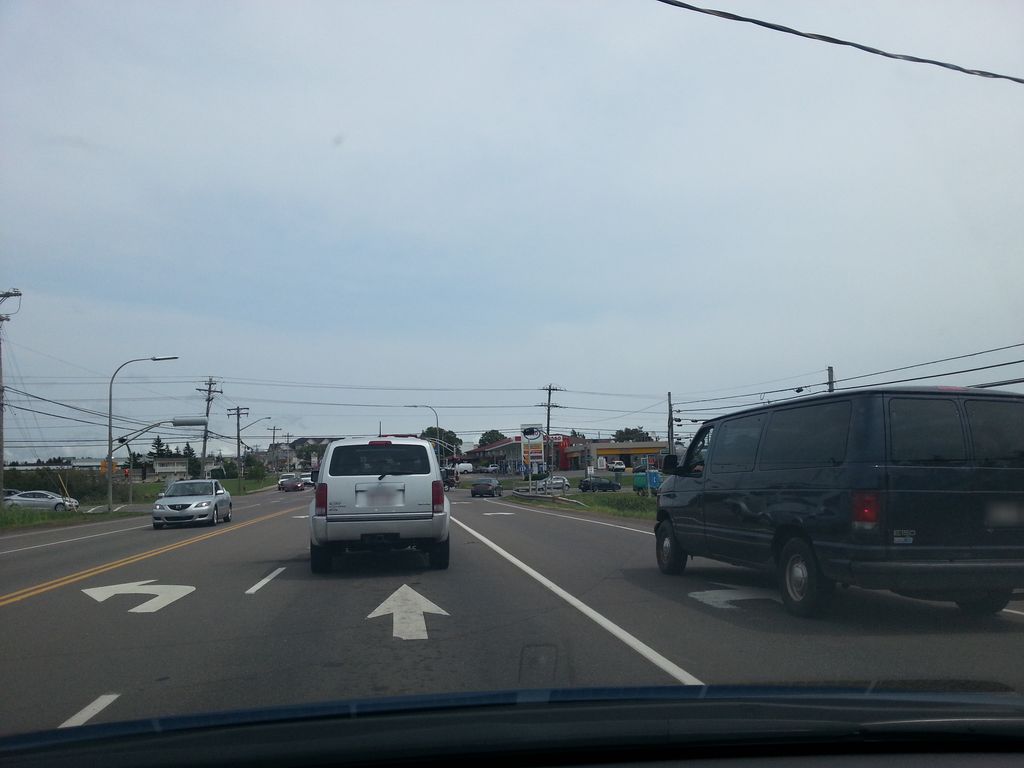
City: charlottetown